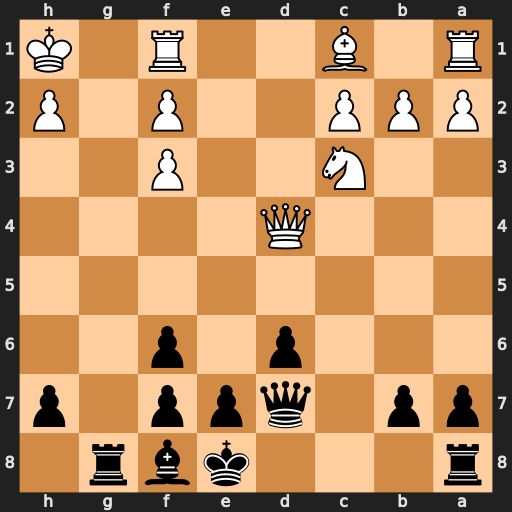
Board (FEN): r3kbr1/pp1qpp1p/3p1p2/8/3Q4/2N2P2/PPP2P1P/R1B2R1K
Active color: b
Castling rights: q
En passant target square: -
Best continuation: Qh3 Qa4+ Kd8